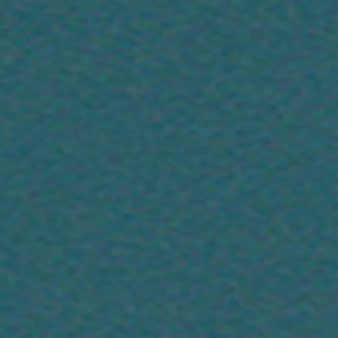
Label: other